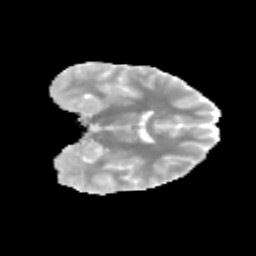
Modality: MD
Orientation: coronal
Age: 13
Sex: male
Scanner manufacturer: siemens
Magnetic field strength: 3 T
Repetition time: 3.8 s
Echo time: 0.07 s